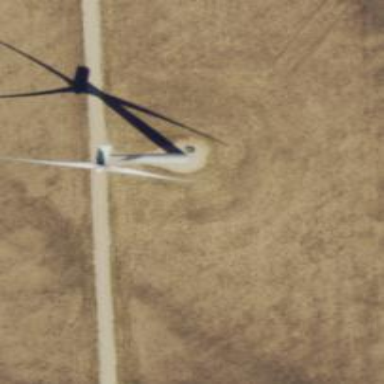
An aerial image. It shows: Wind generator in the form of horizontal axis wind turbine.